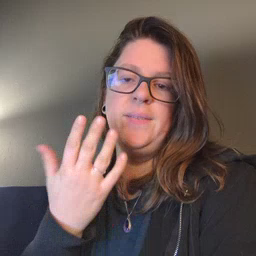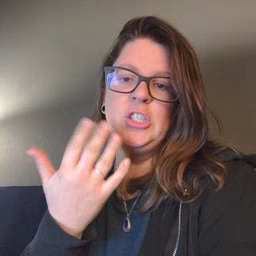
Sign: finger